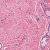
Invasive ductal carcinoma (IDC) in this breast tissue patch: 0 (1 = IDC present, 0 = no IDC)